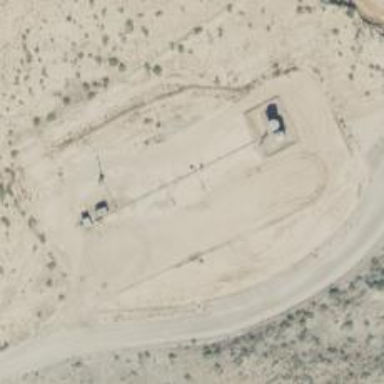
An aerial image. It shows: Petroleum well.